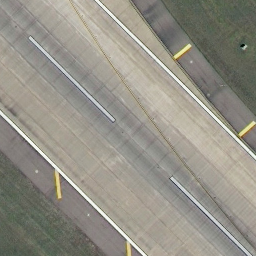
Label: runway